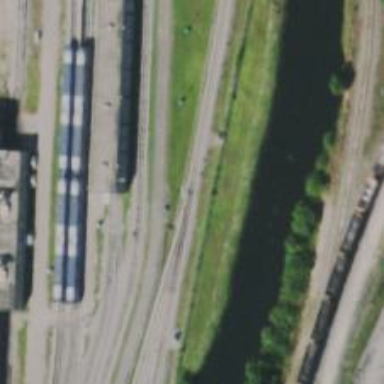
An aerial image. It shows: Yard area with electrified rail tracks.